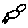
Label: bird